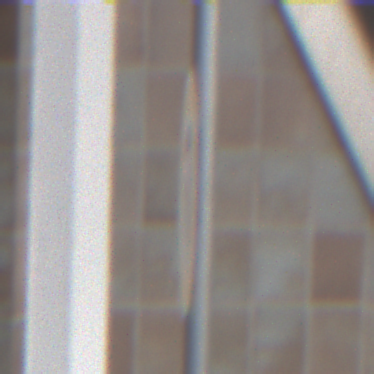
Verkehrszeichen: VerbotWenden
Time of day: MorningAfternoon
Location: Roofed (Urban)
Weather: PartlyCloudy
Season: NotSpecified
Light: Natural